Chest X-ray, AP view. Patient: 57 years old, sex M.
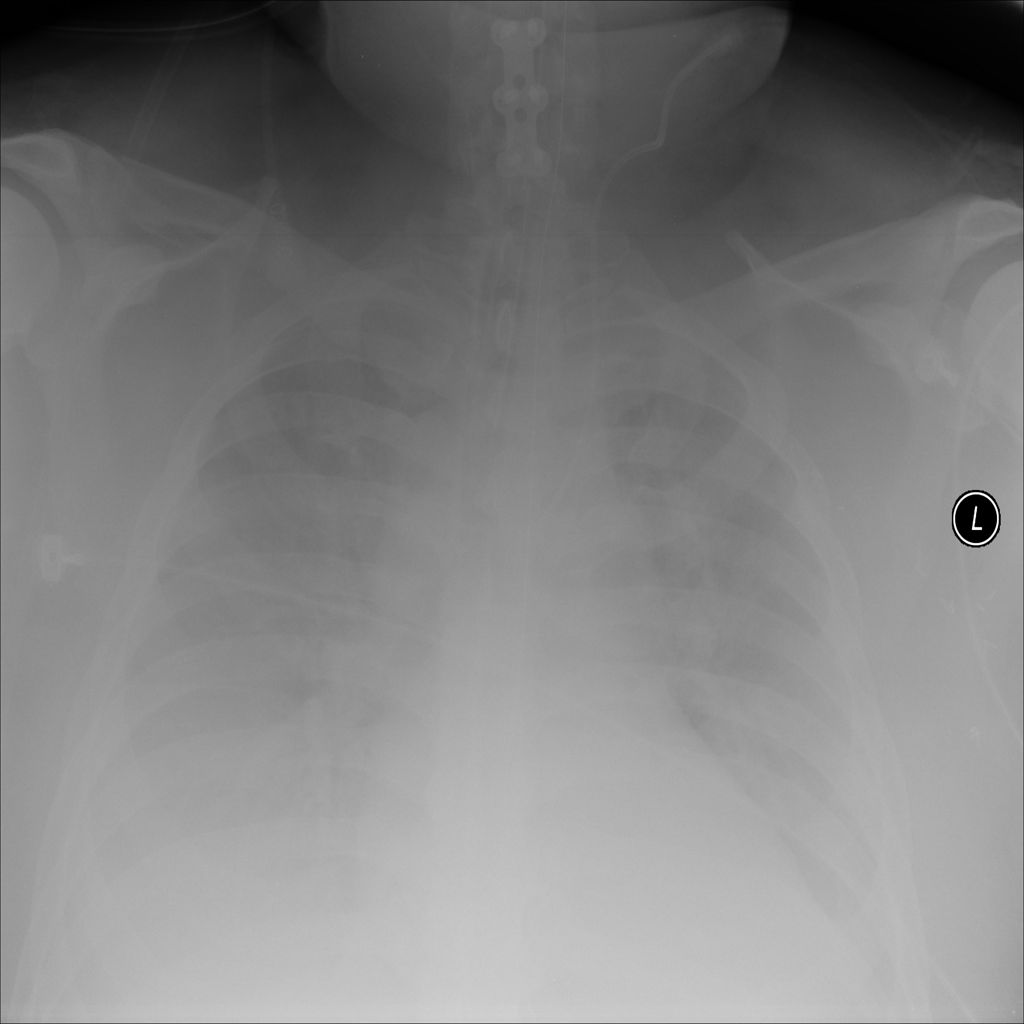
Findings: Infiltration